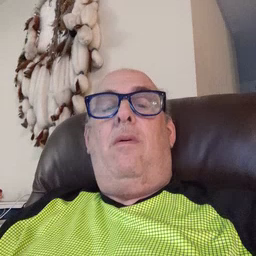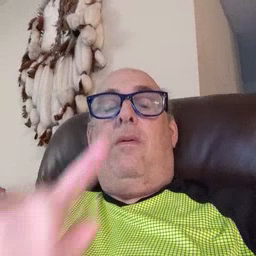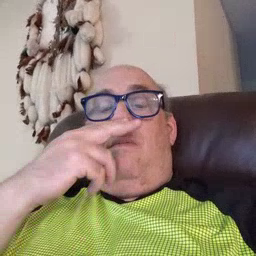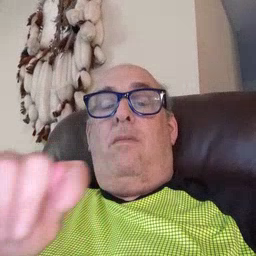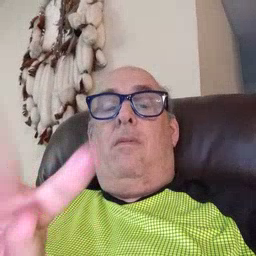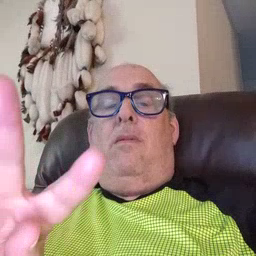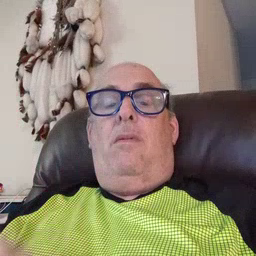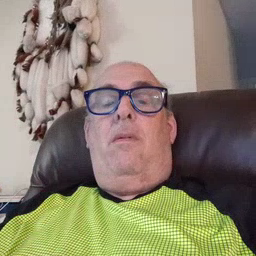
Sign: TV